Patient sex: M
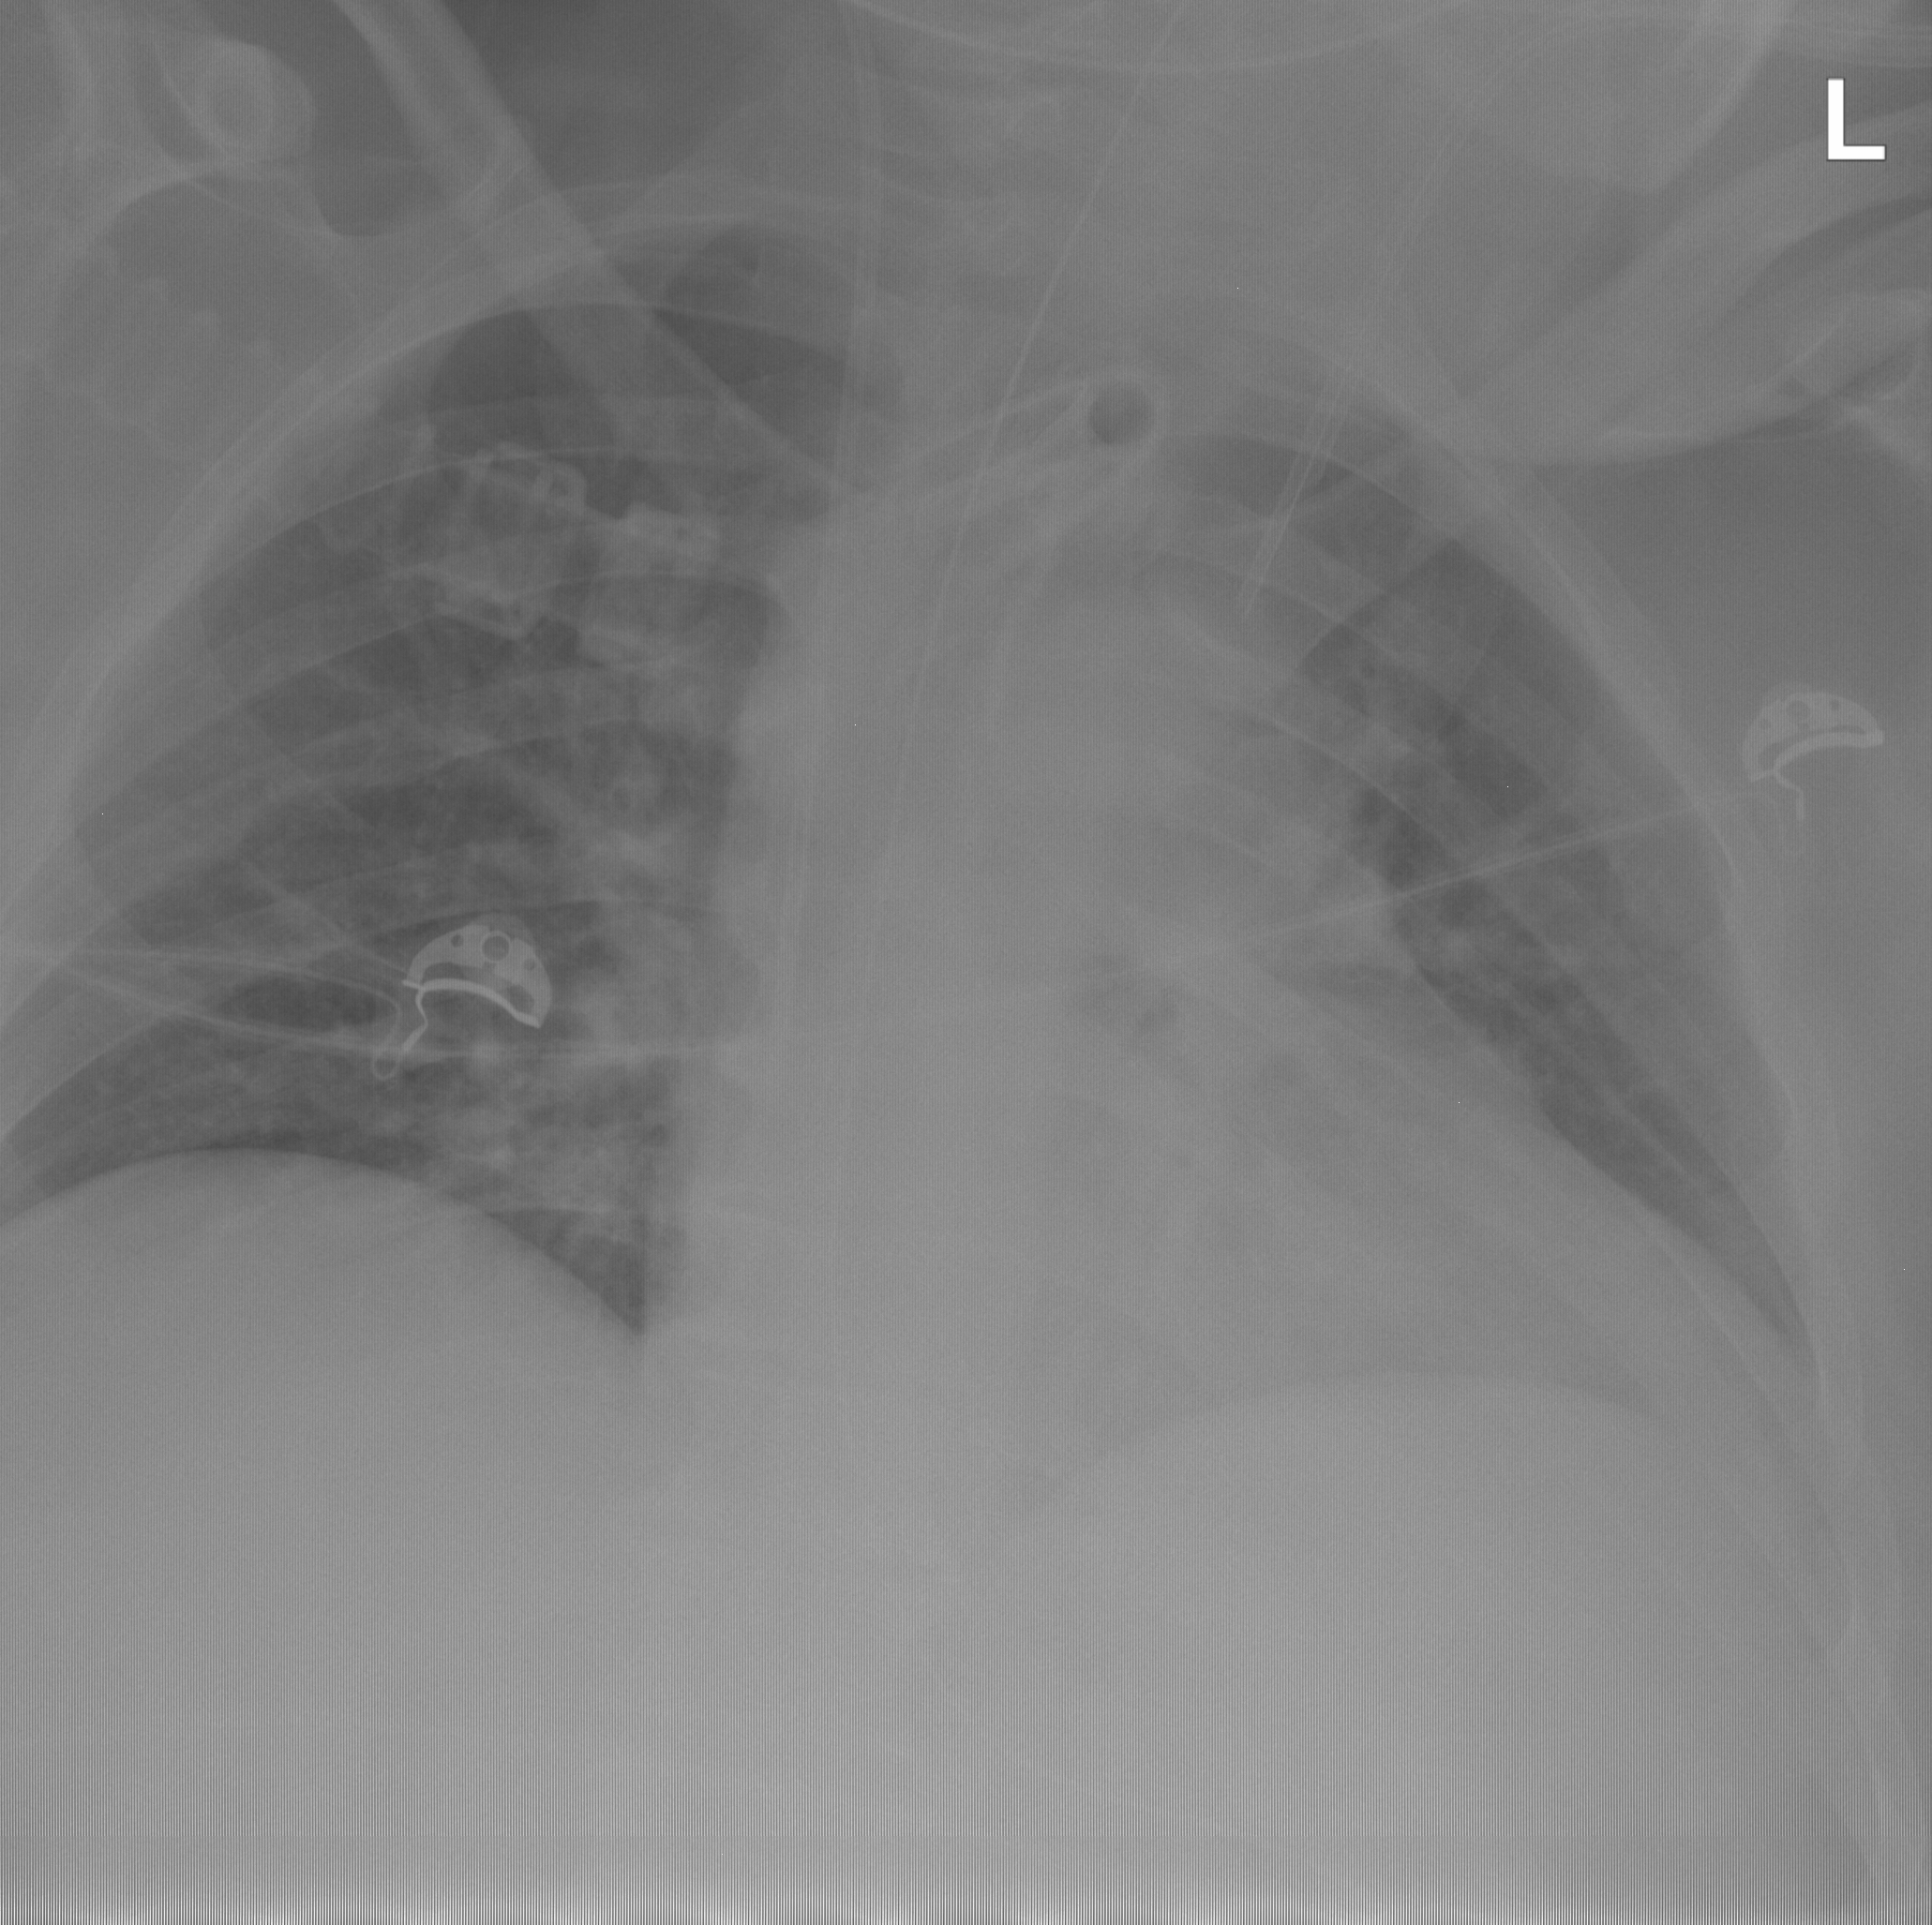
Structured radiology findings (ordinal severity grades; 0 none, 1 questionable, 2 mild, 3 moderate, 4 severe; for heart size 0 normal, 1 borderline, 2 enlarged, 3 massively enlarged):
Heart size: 2
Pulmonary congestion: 0
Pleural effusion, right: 0
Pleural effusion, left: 1
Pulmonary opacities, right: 0
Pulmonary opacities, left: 0
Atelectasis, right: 0
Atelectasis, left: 0